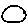
Label: circle